Interaction volume radius: 5 \u00c5
Interaction volume height: 15 \u00c5
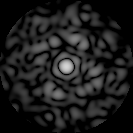
Disorder parameter: 0.8946